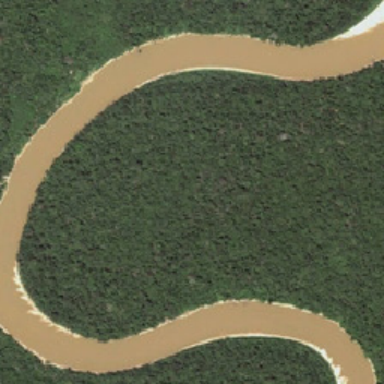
The yellow river winds through the rainforest .